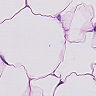
Metastatic tissue present: no